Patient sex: M
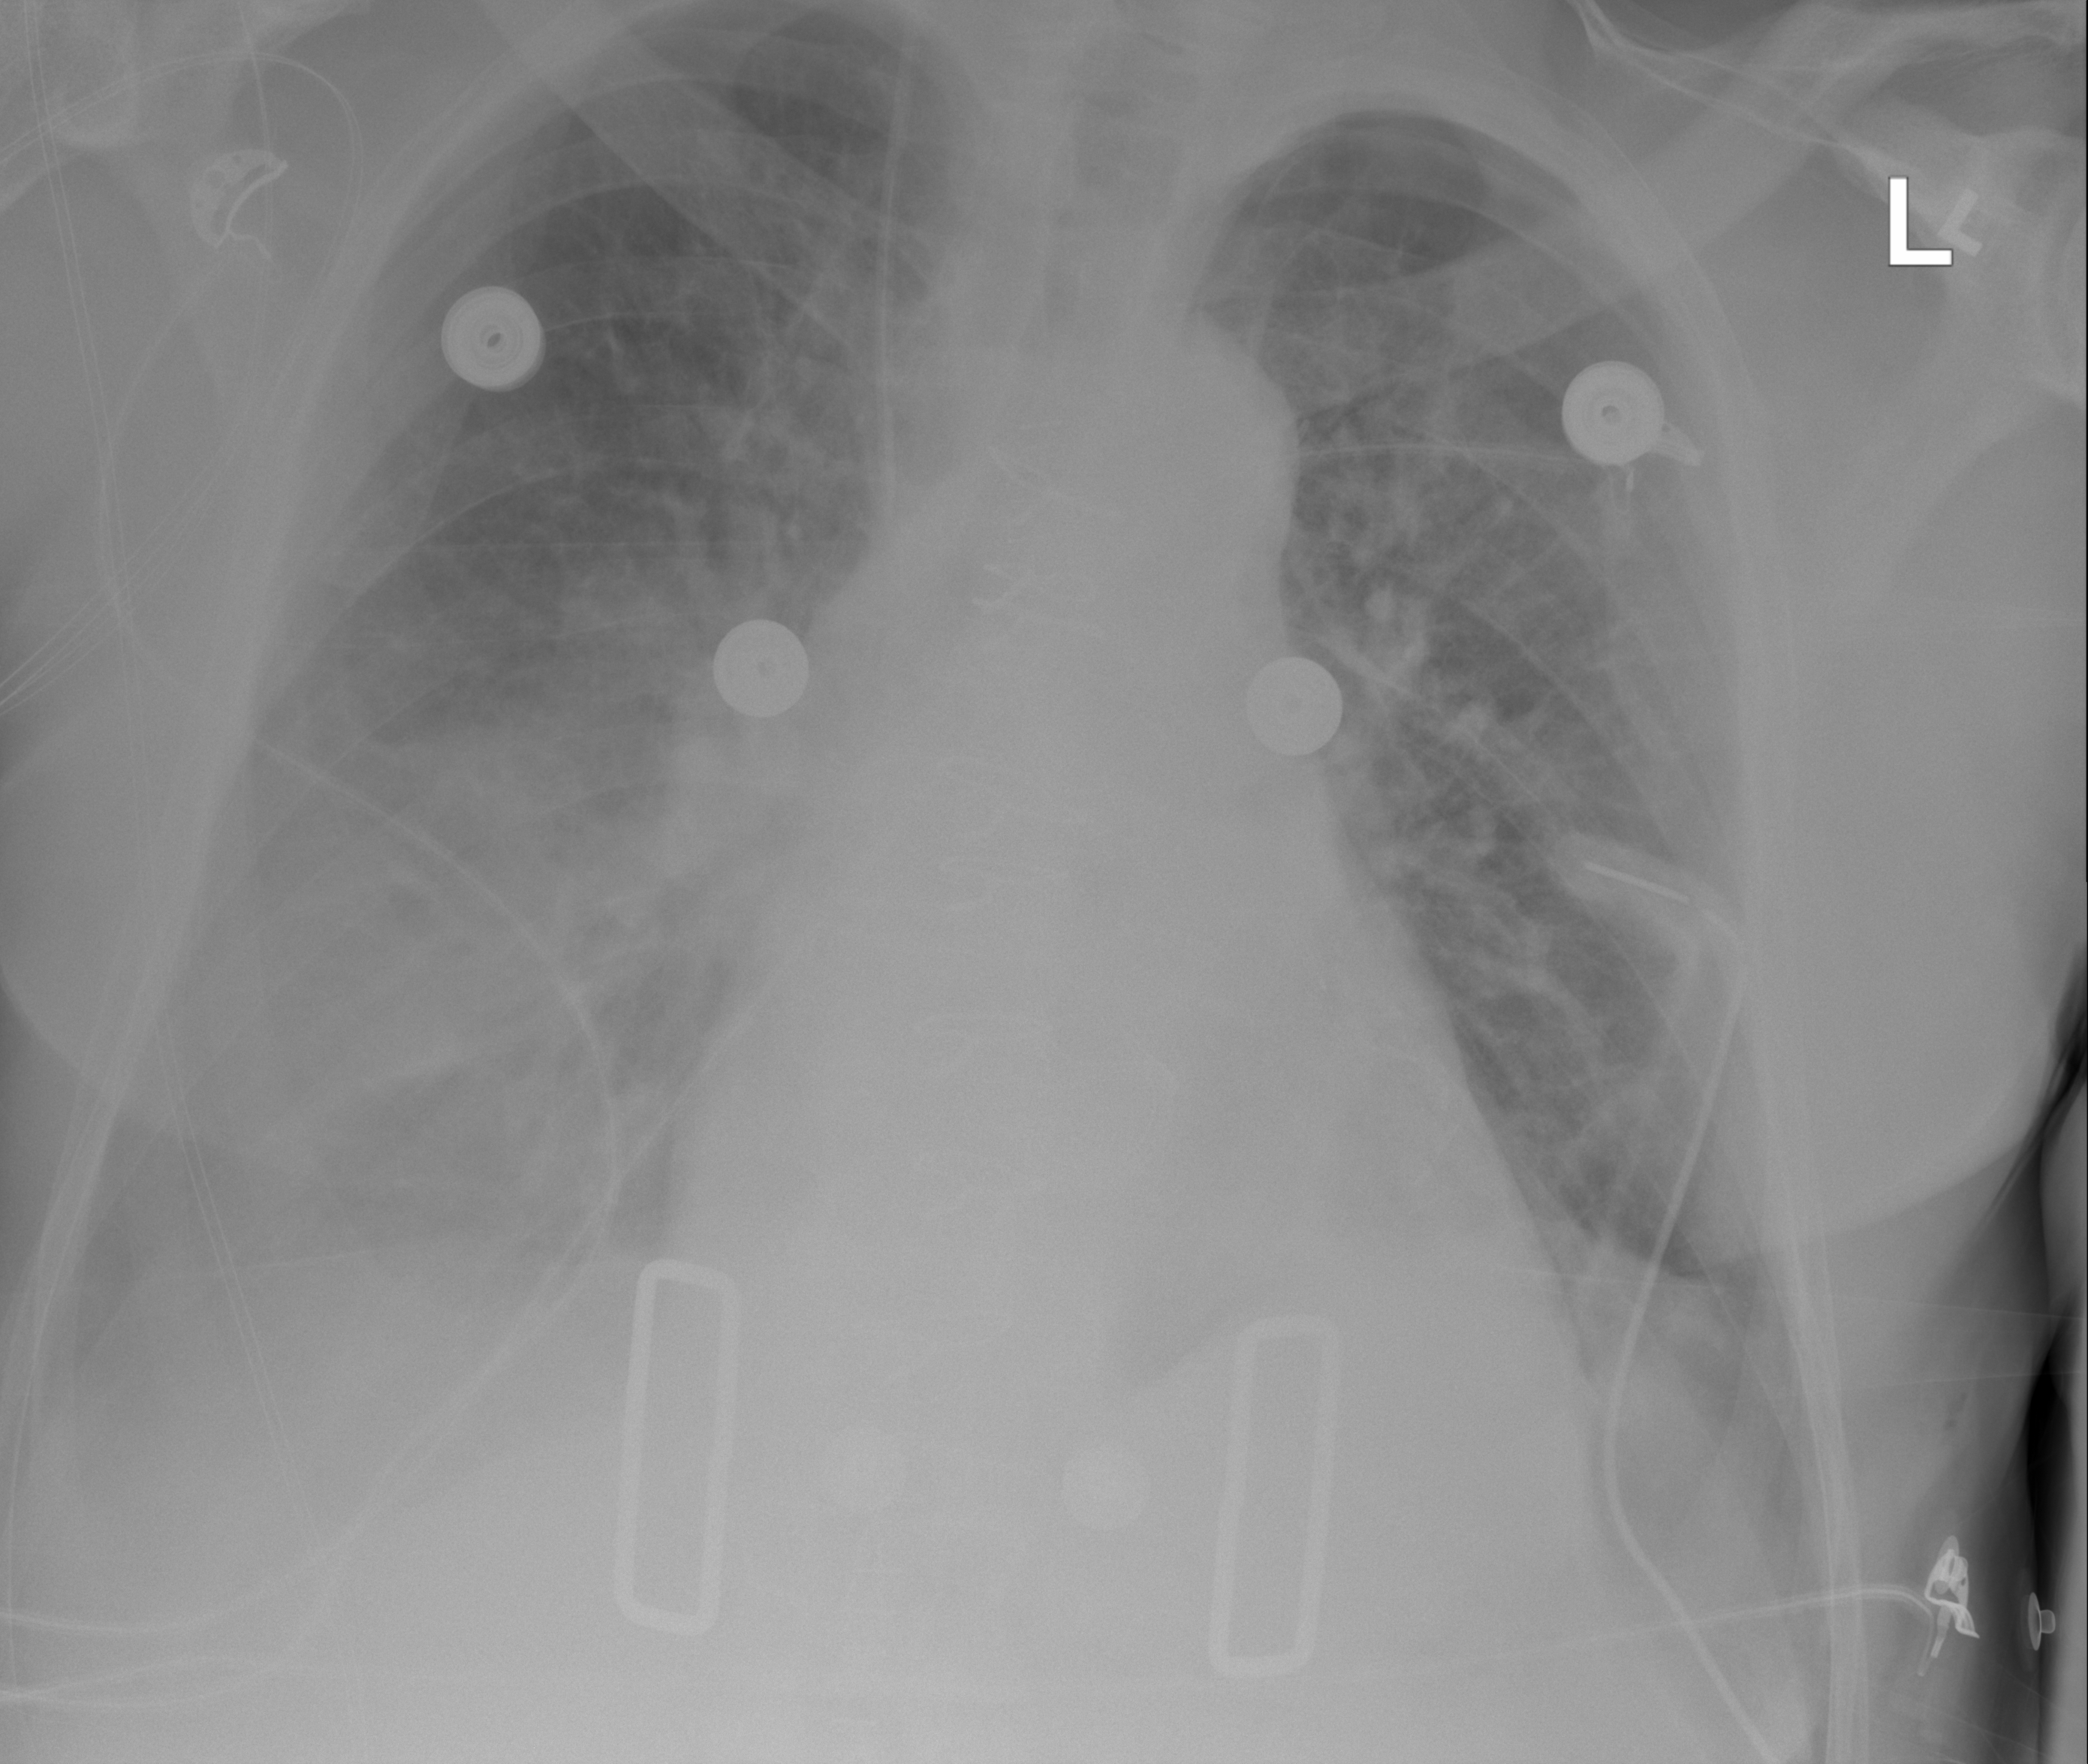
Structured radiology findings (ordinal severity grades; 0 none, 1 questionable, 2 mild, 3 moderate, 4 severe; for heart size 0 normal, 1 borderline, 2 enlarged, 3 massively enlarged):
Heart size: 0
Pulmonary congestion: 2
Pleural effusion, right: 3
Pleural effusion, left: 2
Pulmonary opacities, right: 2
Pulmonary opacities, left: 2
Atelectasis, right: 3
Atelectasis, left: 2